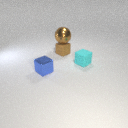
small cyan rubber cube to the right of small blue metal cube